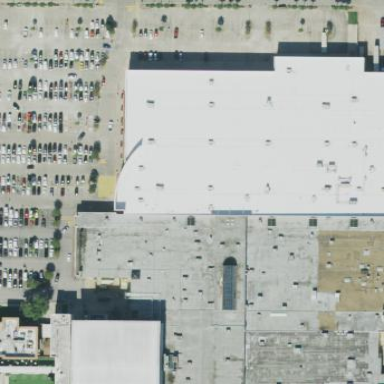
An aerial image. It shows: Department store building.